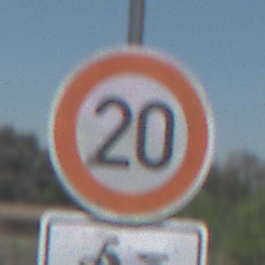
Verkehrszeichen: Geschwindigkeit20
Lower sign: HinweisDurchSinnbild19
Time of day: Midday
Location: Outdoor (Nature)
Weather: Clear
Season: NotSpecified
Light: Natural